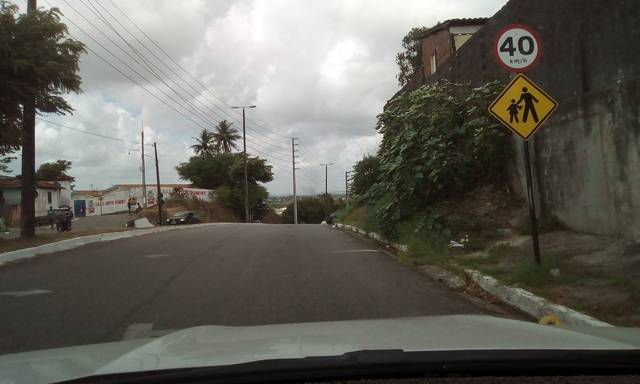
Region: Brazil
Coordinates: -7.125, -34.889